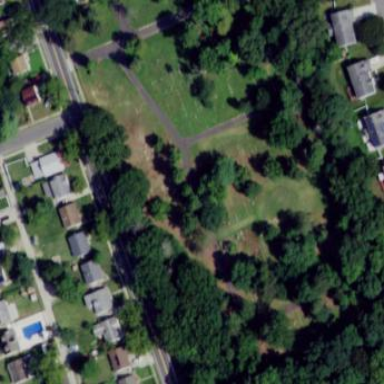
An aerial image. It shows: Cemetery.